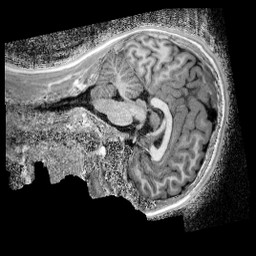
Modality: UNIT1_denoised
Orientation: sagittal
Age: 13
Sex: male
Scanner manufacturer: siemens
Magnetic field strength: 3 T
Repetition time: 4 s
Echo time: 0.00299 s